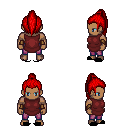
a pixel art fantasy rpg character, male body template, human, dark skin, maroon tunic, magenta pants, red long topknot hairstyle, cloth bracers, black slippers, four views (front, back, left, right), 2x2 character sprite sheet, small pixel art, hard edges, no anti-aliasing